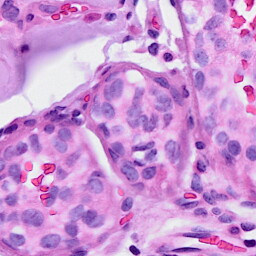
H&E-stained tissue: Breast